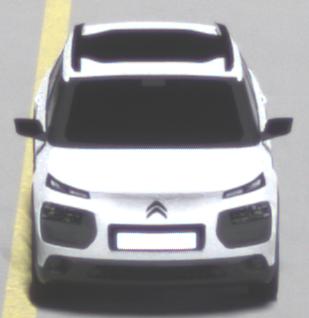
Make: Citroen
Model: C4 Cactus PureTech 75
Detailed model: C4 Cactus
Model produced from: 2014/09
Model produced until: 2015/03
Doors: 5
Color: white
Road condition: dry road
Daytime: not specified
Contrast: high contrast